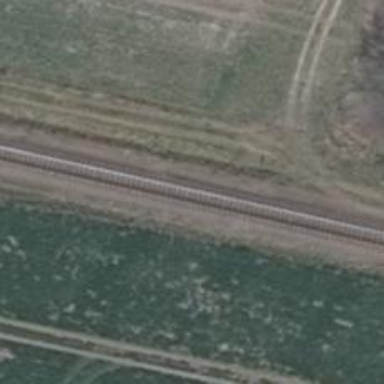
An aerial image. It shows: Railway signal.